The image folds the raw vibration samples of a bearing signal into a 2-D grayscale square (signal-to-image encoding). Classify the bearing condition as one of: normal, inner_race, outer_race, ball.
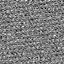
Answer: outer_race